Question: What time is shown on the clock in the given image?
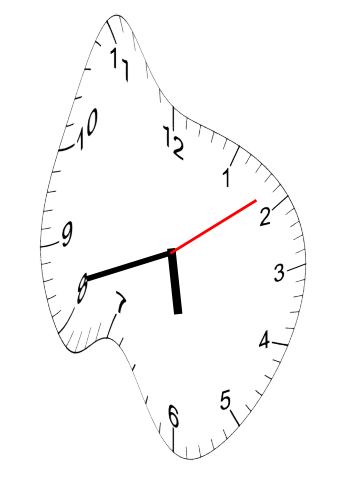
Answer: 05:42:09